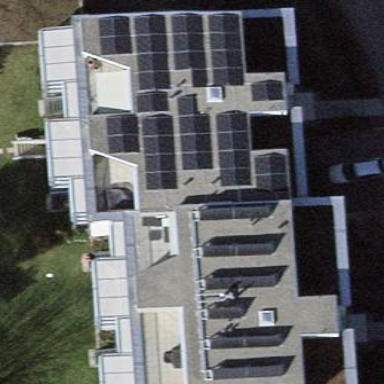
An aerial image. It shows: Residential building with flat roof.